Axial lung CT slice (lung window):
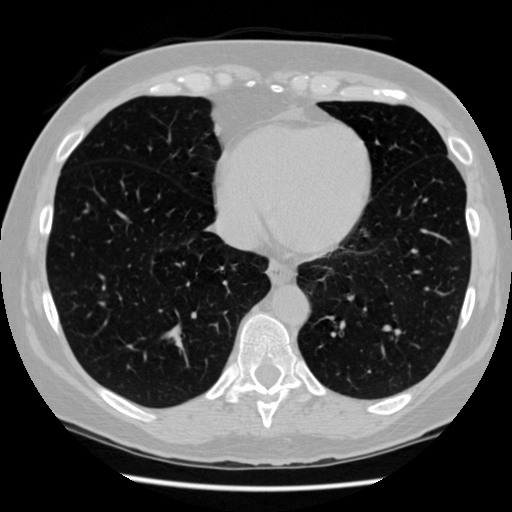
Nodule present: no